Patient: sex M, age 48
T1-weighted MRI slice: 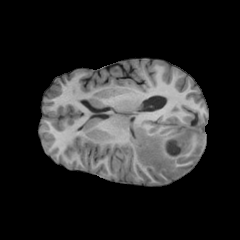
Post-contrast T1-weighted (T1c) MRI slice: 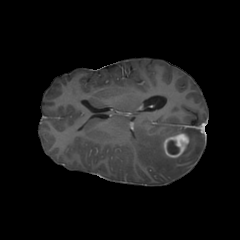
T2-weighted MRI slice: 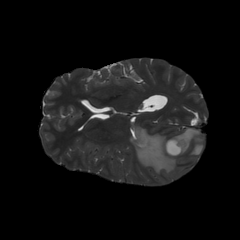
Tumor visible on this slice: yes
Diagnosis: Glioblastoma, IDH-wildtype
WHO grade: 4